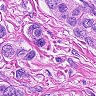
Metastatic tissue present: yes